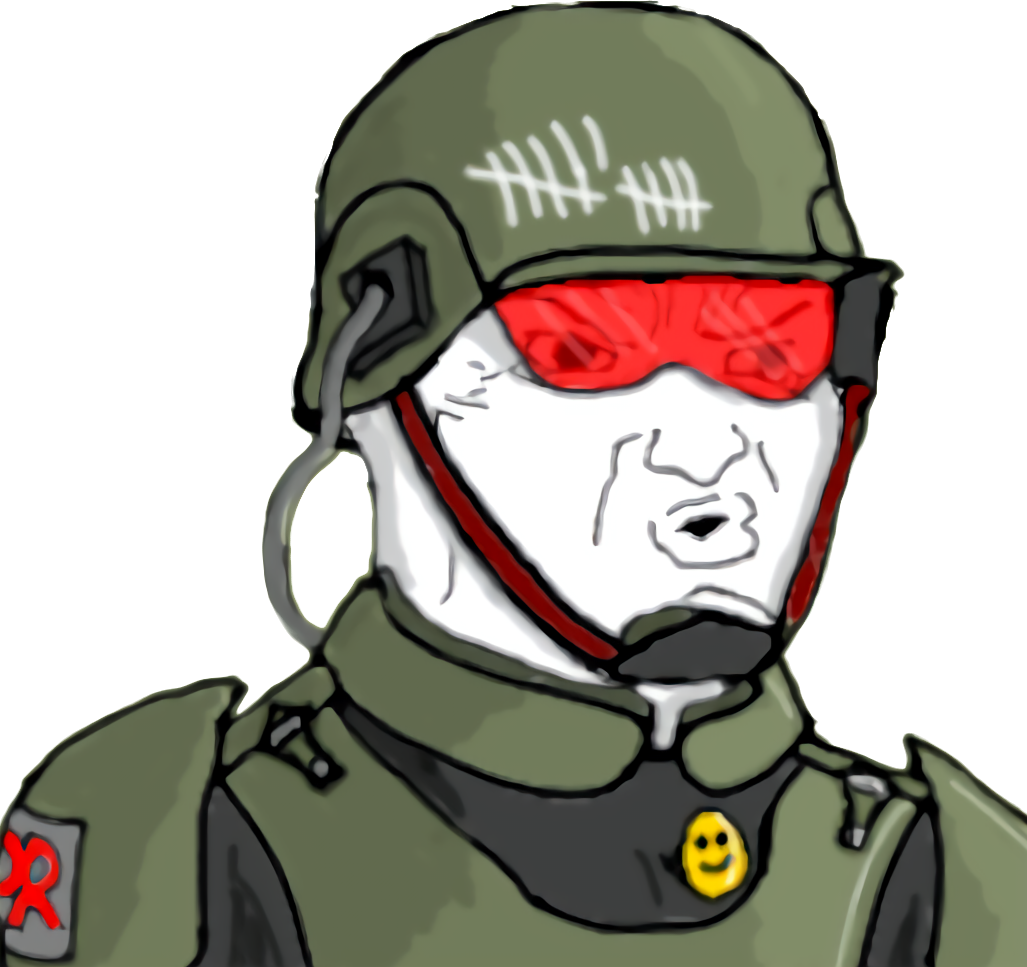
Label: 5_Hooker